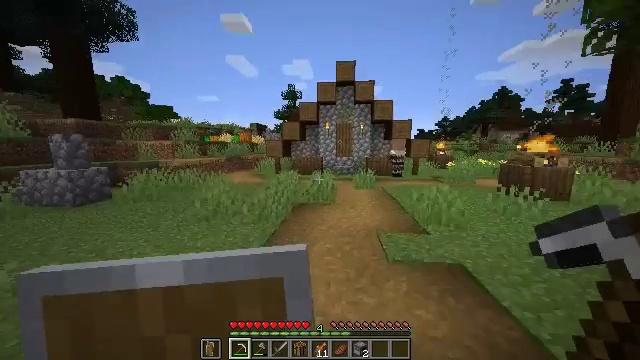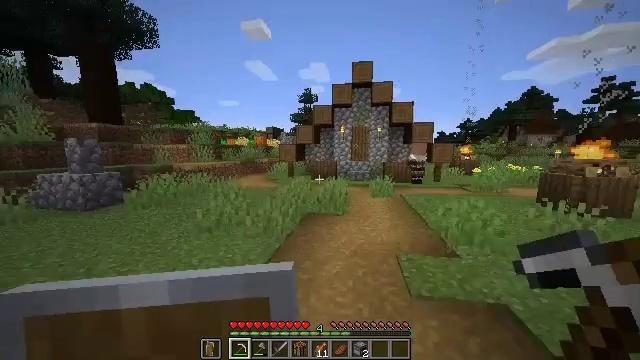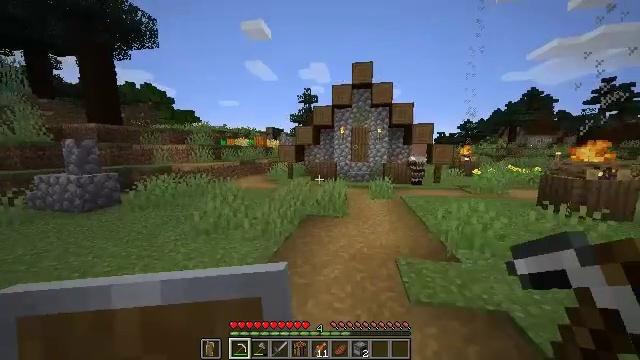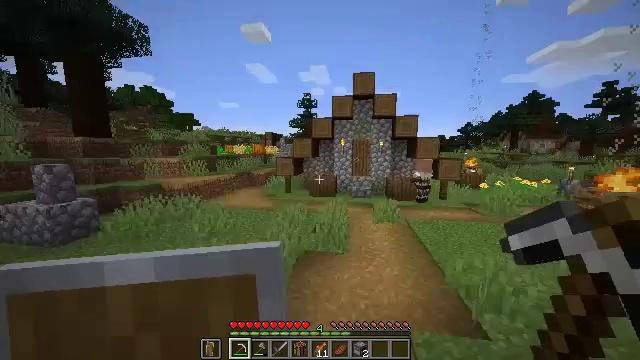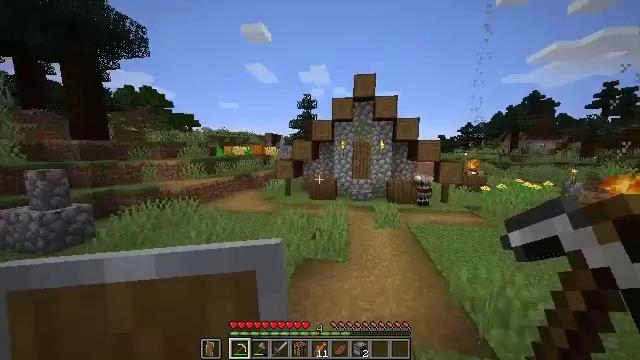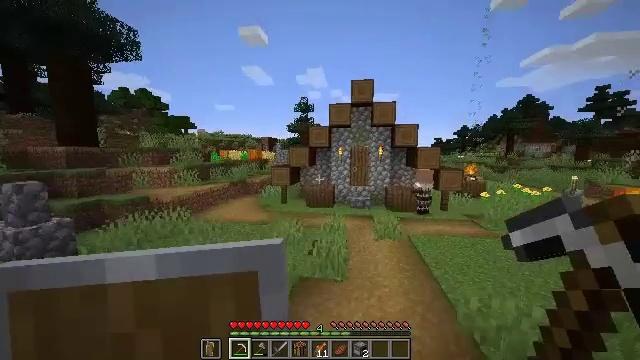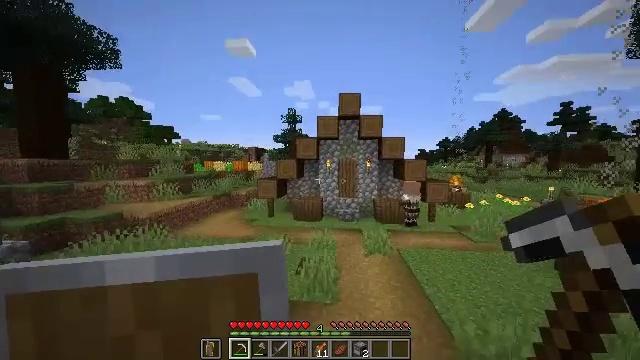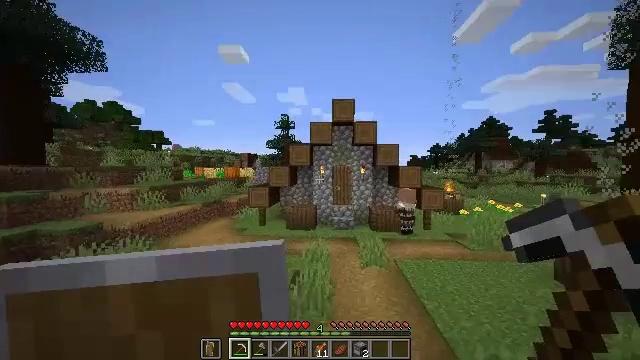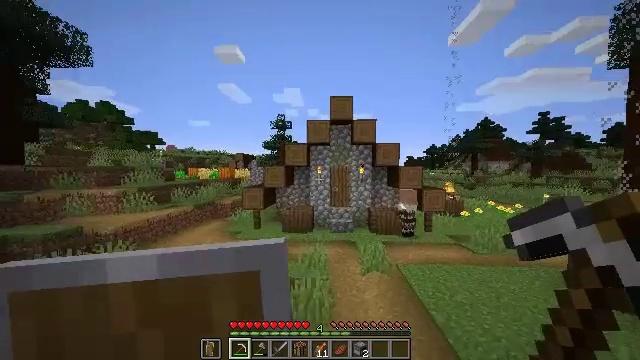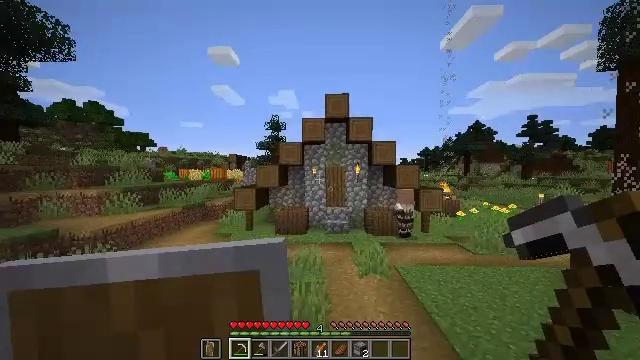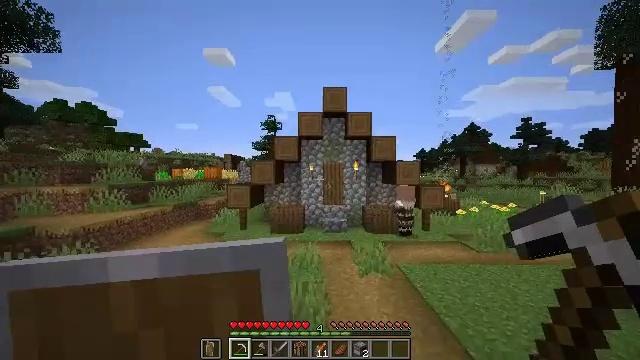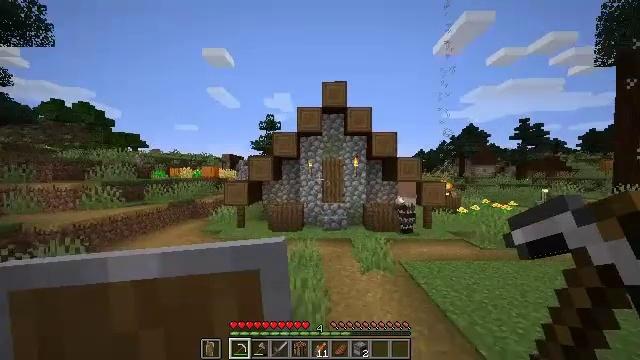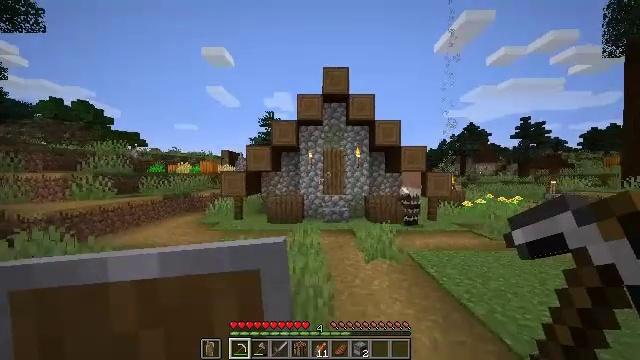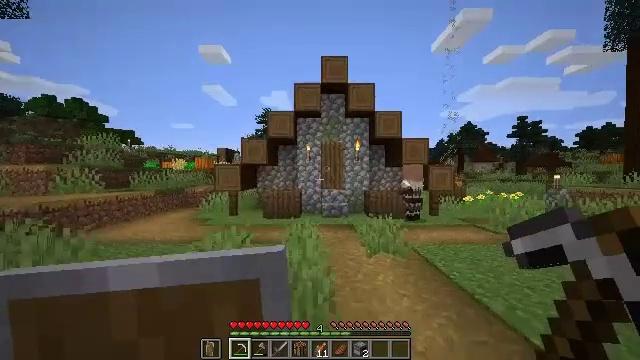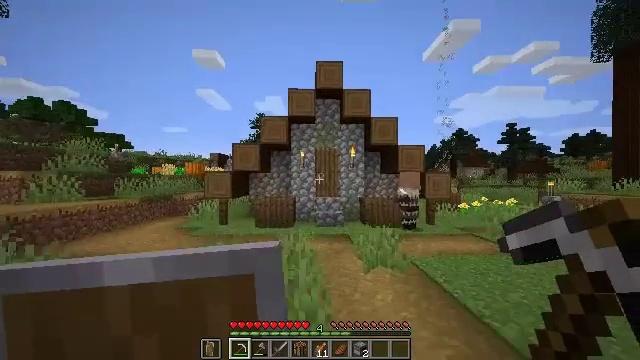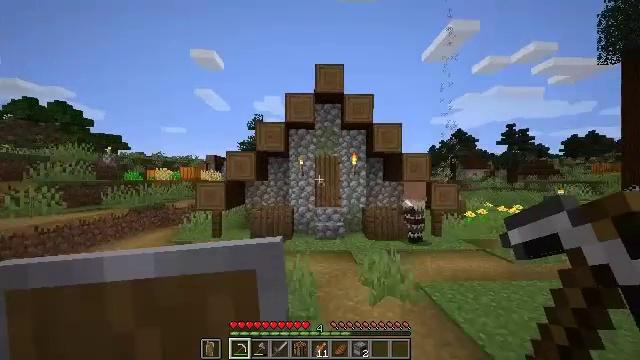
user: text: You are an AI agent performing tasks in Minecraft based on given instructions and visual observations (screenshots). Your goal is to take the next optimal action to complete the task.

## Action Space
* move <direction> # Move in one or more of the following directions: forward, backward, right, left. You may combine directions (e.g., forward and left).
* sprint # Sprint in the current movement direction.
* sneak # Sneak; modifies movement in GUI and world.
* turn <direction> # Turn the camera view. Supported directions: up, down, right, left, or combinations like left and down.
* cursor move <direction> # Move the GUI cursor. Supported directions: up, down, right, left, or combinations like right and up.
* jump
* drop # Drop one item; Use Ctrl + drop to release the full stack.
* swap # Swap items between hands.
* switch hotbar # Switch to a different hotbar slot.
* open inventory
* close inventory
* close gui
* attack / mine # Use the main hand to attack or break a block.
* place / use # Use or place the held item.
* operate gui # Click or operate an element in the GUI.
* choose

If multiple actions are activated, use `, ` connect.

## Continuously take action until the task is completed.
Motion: motion action
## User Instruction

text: Break the stonecutter to collect it.
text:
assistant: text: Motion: move forward, turn left and up
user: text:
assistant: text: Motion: move forward, jump
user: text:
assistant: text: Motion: move forward, jump
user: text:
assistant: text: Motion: move forward, jump
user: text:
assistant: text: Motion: move forward, jump
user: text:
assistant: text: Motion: move forward, turn right and up, jump
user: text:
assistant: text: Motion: move forward, turn right and up, jump
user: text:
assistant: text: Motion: move forward, jump
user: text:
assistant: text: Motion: move forward, turn right, jump
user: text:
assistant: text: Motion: move forward, jump
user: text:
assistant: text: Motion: move forward, jump
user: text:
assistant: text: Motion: move forward, jump
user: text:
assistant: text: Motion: move forward, jump
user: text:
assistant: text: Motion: move forward, turn right and up, jump
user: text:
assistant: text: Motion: move forward, jump
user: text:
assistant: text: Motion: move forward, turn right, jump
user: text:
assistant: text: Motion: move forward, jump
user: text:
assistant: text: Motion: move forward, jump
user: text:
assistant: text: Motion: move forward, jump
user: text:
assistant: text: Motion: move forward, jump
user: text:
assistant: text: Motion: move forward, jump
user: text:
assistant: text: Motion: move forward, jump
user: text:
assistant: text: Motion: move forward
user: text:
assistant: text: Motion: move forward, use / place
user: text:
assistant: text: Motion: move forward, use / place
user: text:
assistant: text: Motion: move forward, use / place
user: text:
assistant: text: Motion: move forward
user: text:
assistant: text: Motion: move forward and move right
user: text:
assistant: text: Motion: move forward and move right
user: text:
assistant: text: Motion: move forward and move right